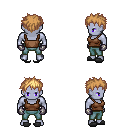
a pixel art fantasy rpg character, male body template, dark elf, purple skin, brown pirate shirt, teal pants, light blonde bedhead hairstyle, metal gloves, gray slippers, four views (front, back, left, right), 2x2 character sprite sheet, small pixel art, hard edges, no anti-aliasing